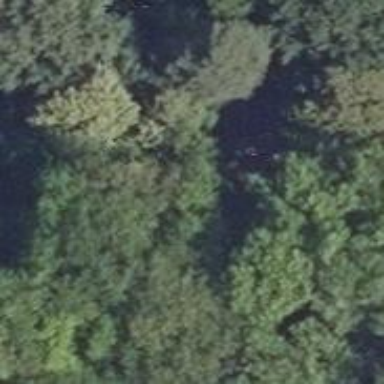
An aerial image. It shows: Single tag "natural: tree."